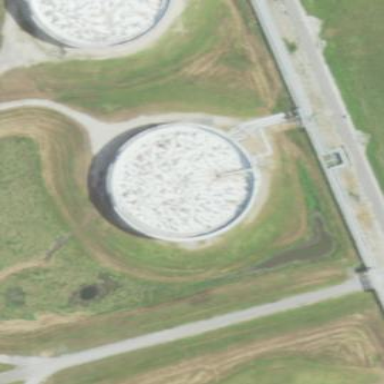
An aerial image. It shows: Storage tank created as man-made structure.